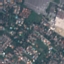
Land use / land cover: Residential